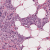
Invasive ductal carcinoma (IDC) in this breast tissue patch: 1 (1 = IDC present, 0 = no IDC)